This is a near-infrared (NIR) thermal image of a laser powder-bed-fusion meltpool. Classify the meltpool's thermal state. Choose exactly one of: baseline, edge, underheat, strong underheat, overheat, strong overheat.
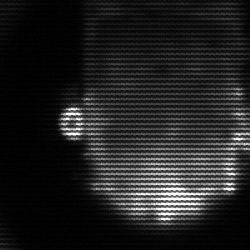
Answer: baseline